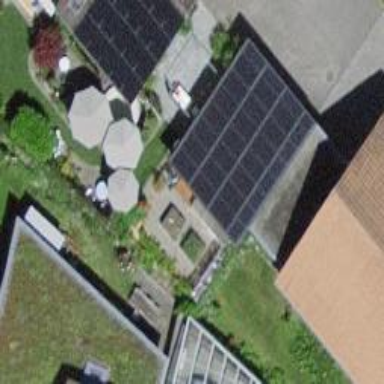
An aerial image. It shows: Solar power generator using photovoltaic method with solar photovoltaic panel types.